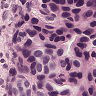
Metastatic tissue present: yes